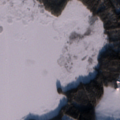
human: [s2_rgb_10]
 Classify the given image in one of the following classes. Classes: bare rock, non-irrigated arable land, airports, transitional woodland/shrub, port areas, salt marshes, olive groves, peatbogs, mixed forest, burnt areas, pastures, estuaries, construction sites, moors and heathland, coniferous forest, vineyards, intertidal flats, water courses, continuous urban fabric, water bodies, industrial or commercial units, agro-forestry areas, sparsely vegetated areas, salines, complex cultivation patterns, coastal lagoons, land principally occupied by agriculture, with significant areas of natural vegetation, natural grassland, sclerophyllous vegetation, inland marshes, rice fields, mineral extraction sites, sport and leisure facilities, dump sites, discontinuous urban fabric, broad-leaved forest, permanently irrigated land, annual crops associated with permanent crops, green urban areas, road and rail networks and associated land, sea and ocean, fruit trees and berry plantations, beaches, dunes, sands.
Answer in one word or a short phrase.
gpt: non-irrigated arable land, land principally occupied by agriculture, with significant areas of natural vegetation, coniferous forest, mixed forest, water bodies